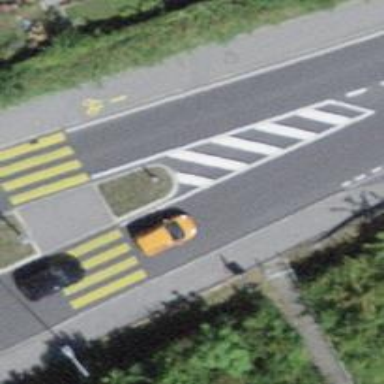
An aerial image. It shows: Public transport stop position.